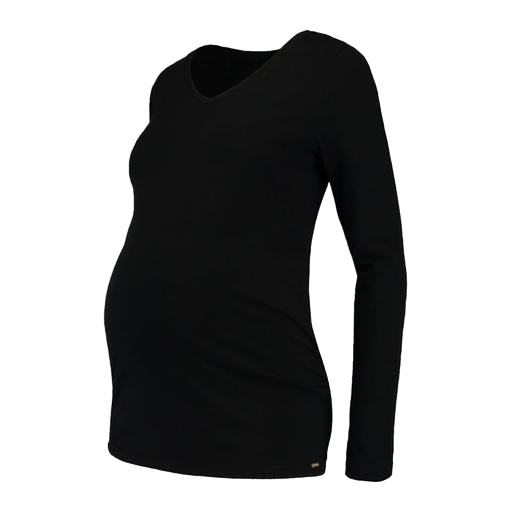
black maternity vintage soft layering tee, black maternity oatmeal longline, black long-sleeve v-neck top, white background